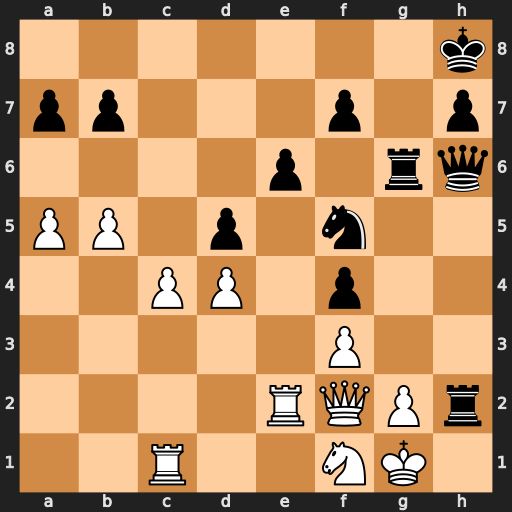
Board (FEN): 7k/pp3p1p/4p1rq/PP1p1n2/2PP1p2/5P2/4RQPr/2R2NK1
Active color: w
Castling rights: -
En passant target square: -
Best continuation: Nxh2 Ng3 Qe1